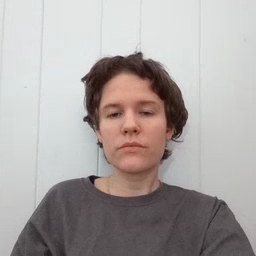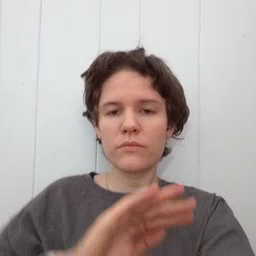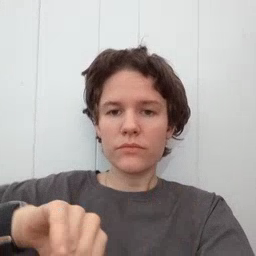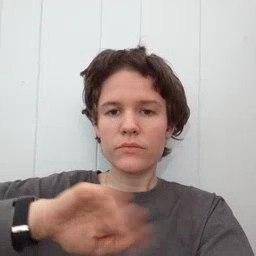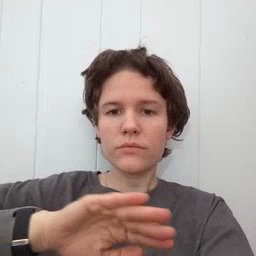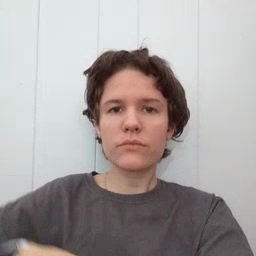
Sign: pool